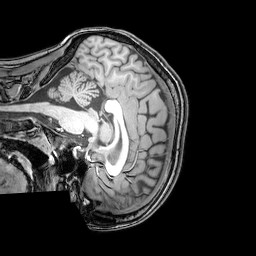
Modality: T1w
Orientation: sagittal
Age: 20
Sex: female
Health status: healthy
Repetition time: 0.081 s
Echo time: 0.037 s